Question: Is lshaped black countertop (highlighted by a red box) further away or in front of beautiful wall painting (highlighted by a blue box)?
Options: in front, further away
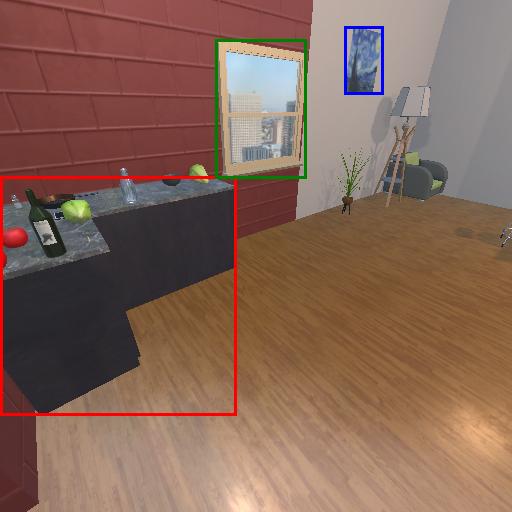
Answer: in front